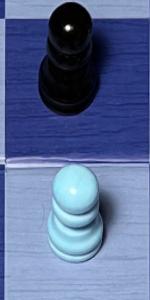
Label: Pawn_White